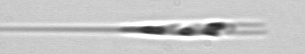
Label: Rhizosolenia